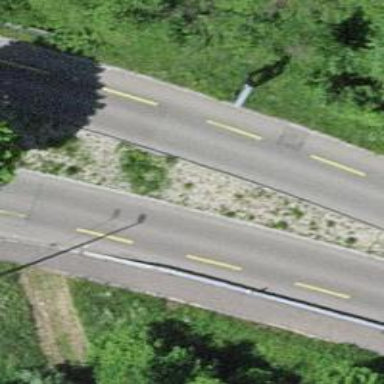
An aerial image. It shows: Primary highway with asphalt surface. It has designated lane for cyclists in both directions.